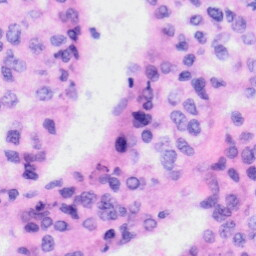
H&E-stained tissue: Liver